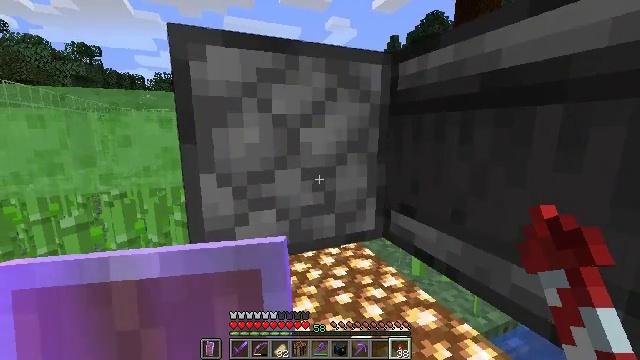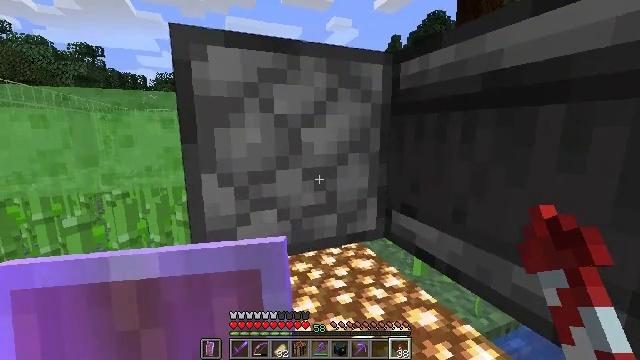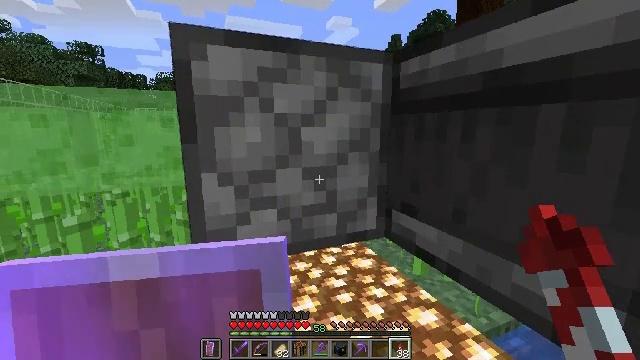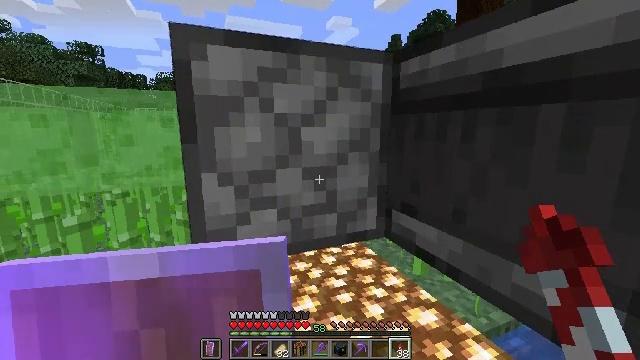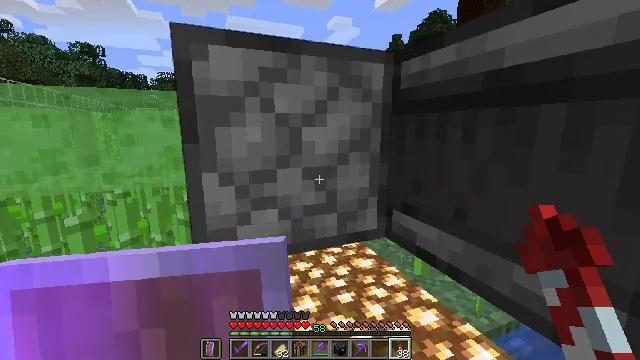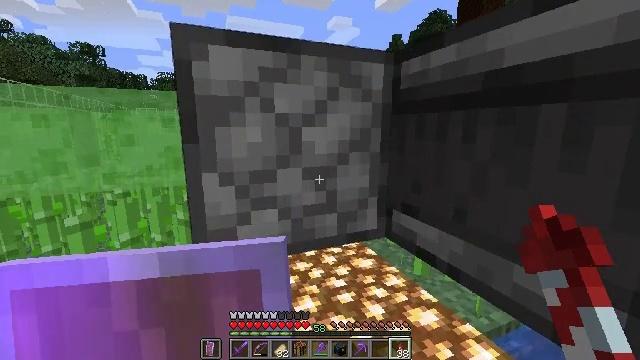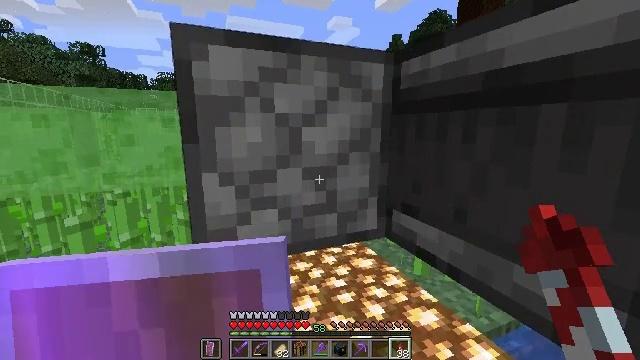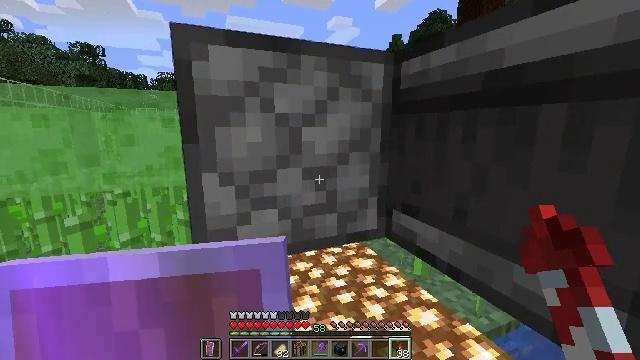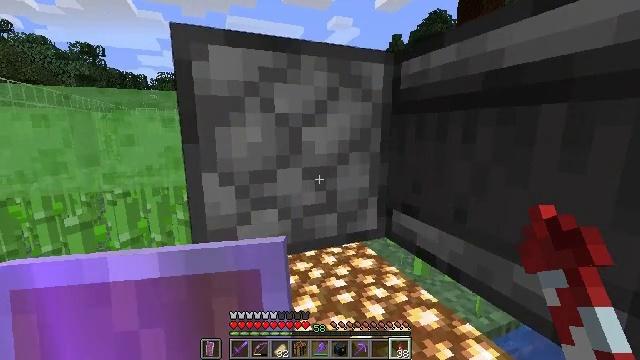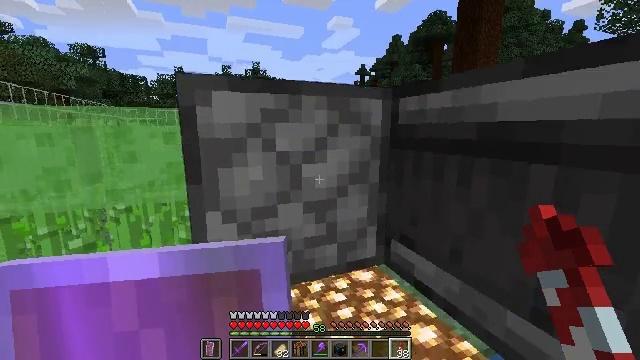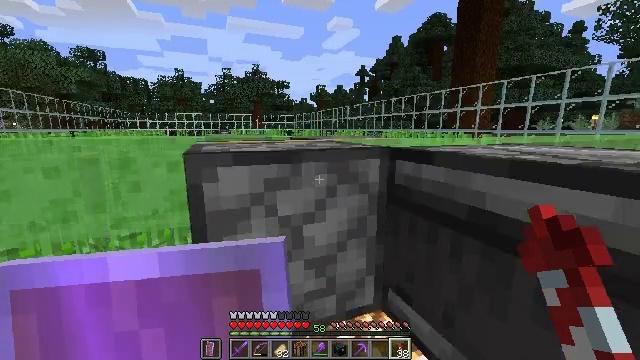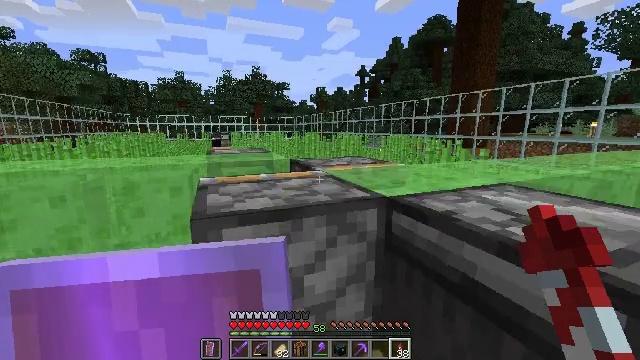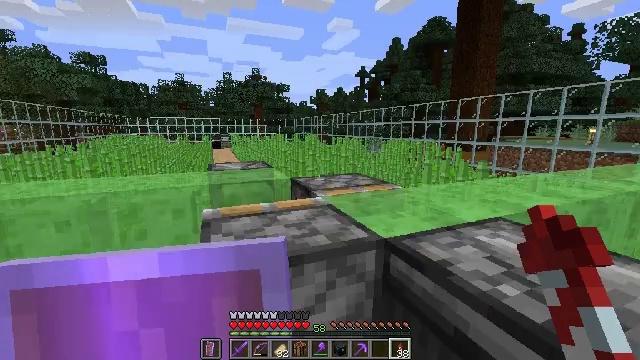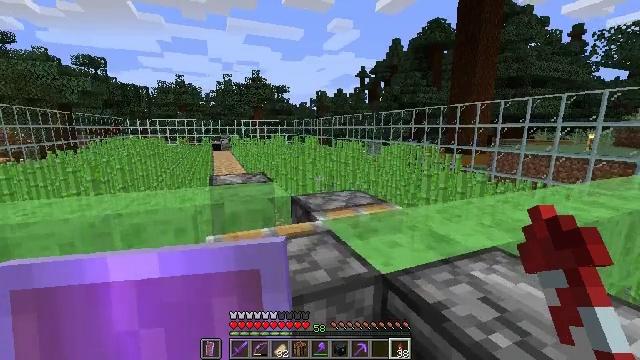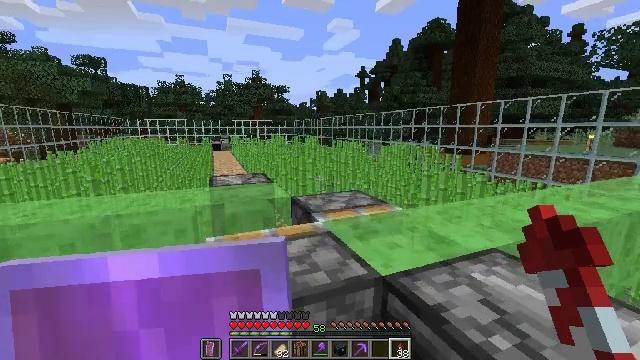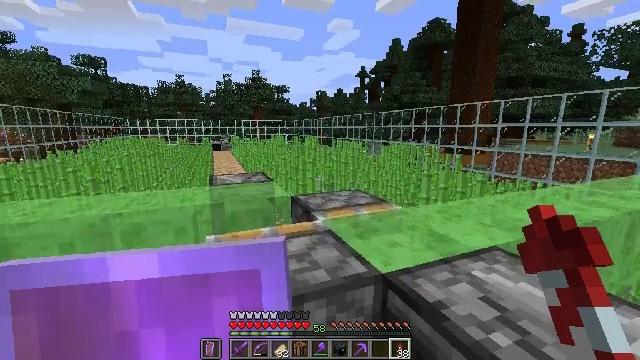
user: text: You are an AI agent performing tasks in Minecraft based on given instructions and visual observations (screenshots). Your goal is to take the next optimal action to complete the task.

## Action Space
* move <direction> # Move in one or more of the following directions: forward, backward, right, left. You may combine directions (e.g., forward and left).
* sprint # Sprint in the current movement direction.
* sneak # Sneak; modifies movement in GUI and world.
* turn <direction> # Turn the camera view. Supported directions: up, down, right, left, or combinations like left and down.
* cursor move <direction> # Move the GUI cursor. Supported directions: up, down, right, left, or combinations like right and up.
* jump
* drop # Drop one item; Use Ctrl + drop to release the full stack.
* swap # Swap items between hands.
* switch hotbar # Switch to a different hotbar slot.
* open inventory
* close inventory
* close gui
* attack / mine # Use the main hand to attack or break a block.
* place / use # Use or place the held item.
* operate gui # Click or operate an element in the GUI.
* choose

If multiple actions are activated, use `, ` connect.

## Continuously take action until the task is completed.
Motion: motion action
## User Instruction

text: Gather slime blocks for crafting purposes.
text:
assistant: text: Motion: no_op
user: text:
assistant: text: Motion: no_op
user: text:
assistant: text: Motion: no_op
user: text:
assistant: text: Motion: no_op
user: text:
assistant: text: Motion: no_op
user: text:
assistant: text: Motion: no_op
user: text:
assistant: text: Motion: no_op
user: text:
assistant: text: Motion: no_op
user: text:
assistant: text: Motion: jump
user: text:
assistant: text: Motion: jump
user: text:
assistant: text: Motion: jump
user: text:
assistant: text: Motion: jump
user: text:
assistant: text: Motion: jump
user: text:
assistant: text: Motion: jump
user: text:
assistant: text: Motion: jump
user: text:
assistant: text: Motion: jump
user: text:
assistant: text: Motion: jump
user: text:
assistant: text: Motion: jump
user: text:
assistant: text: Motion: jump
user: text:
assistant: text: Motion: jump
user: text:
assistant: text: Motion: jump
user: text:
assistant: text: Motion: no_op
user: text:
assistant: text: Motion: no_op
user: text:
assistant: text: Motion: no_op
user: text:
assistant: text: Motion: no_op
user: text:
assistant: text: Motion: no_op
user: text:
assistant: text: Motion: no_op
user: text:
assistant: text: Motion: no_op
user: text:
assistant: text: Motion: no_op
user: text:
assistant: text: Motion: no_op